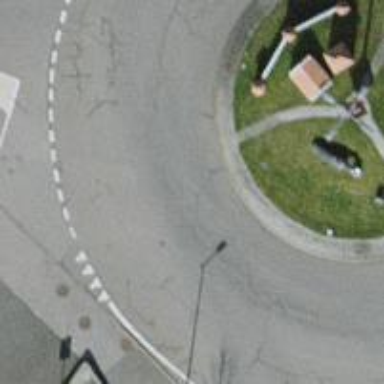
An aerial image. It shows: Asphalt road classified as primary highway with roundabout junction. There are no sidewalks along the road.